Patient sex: M
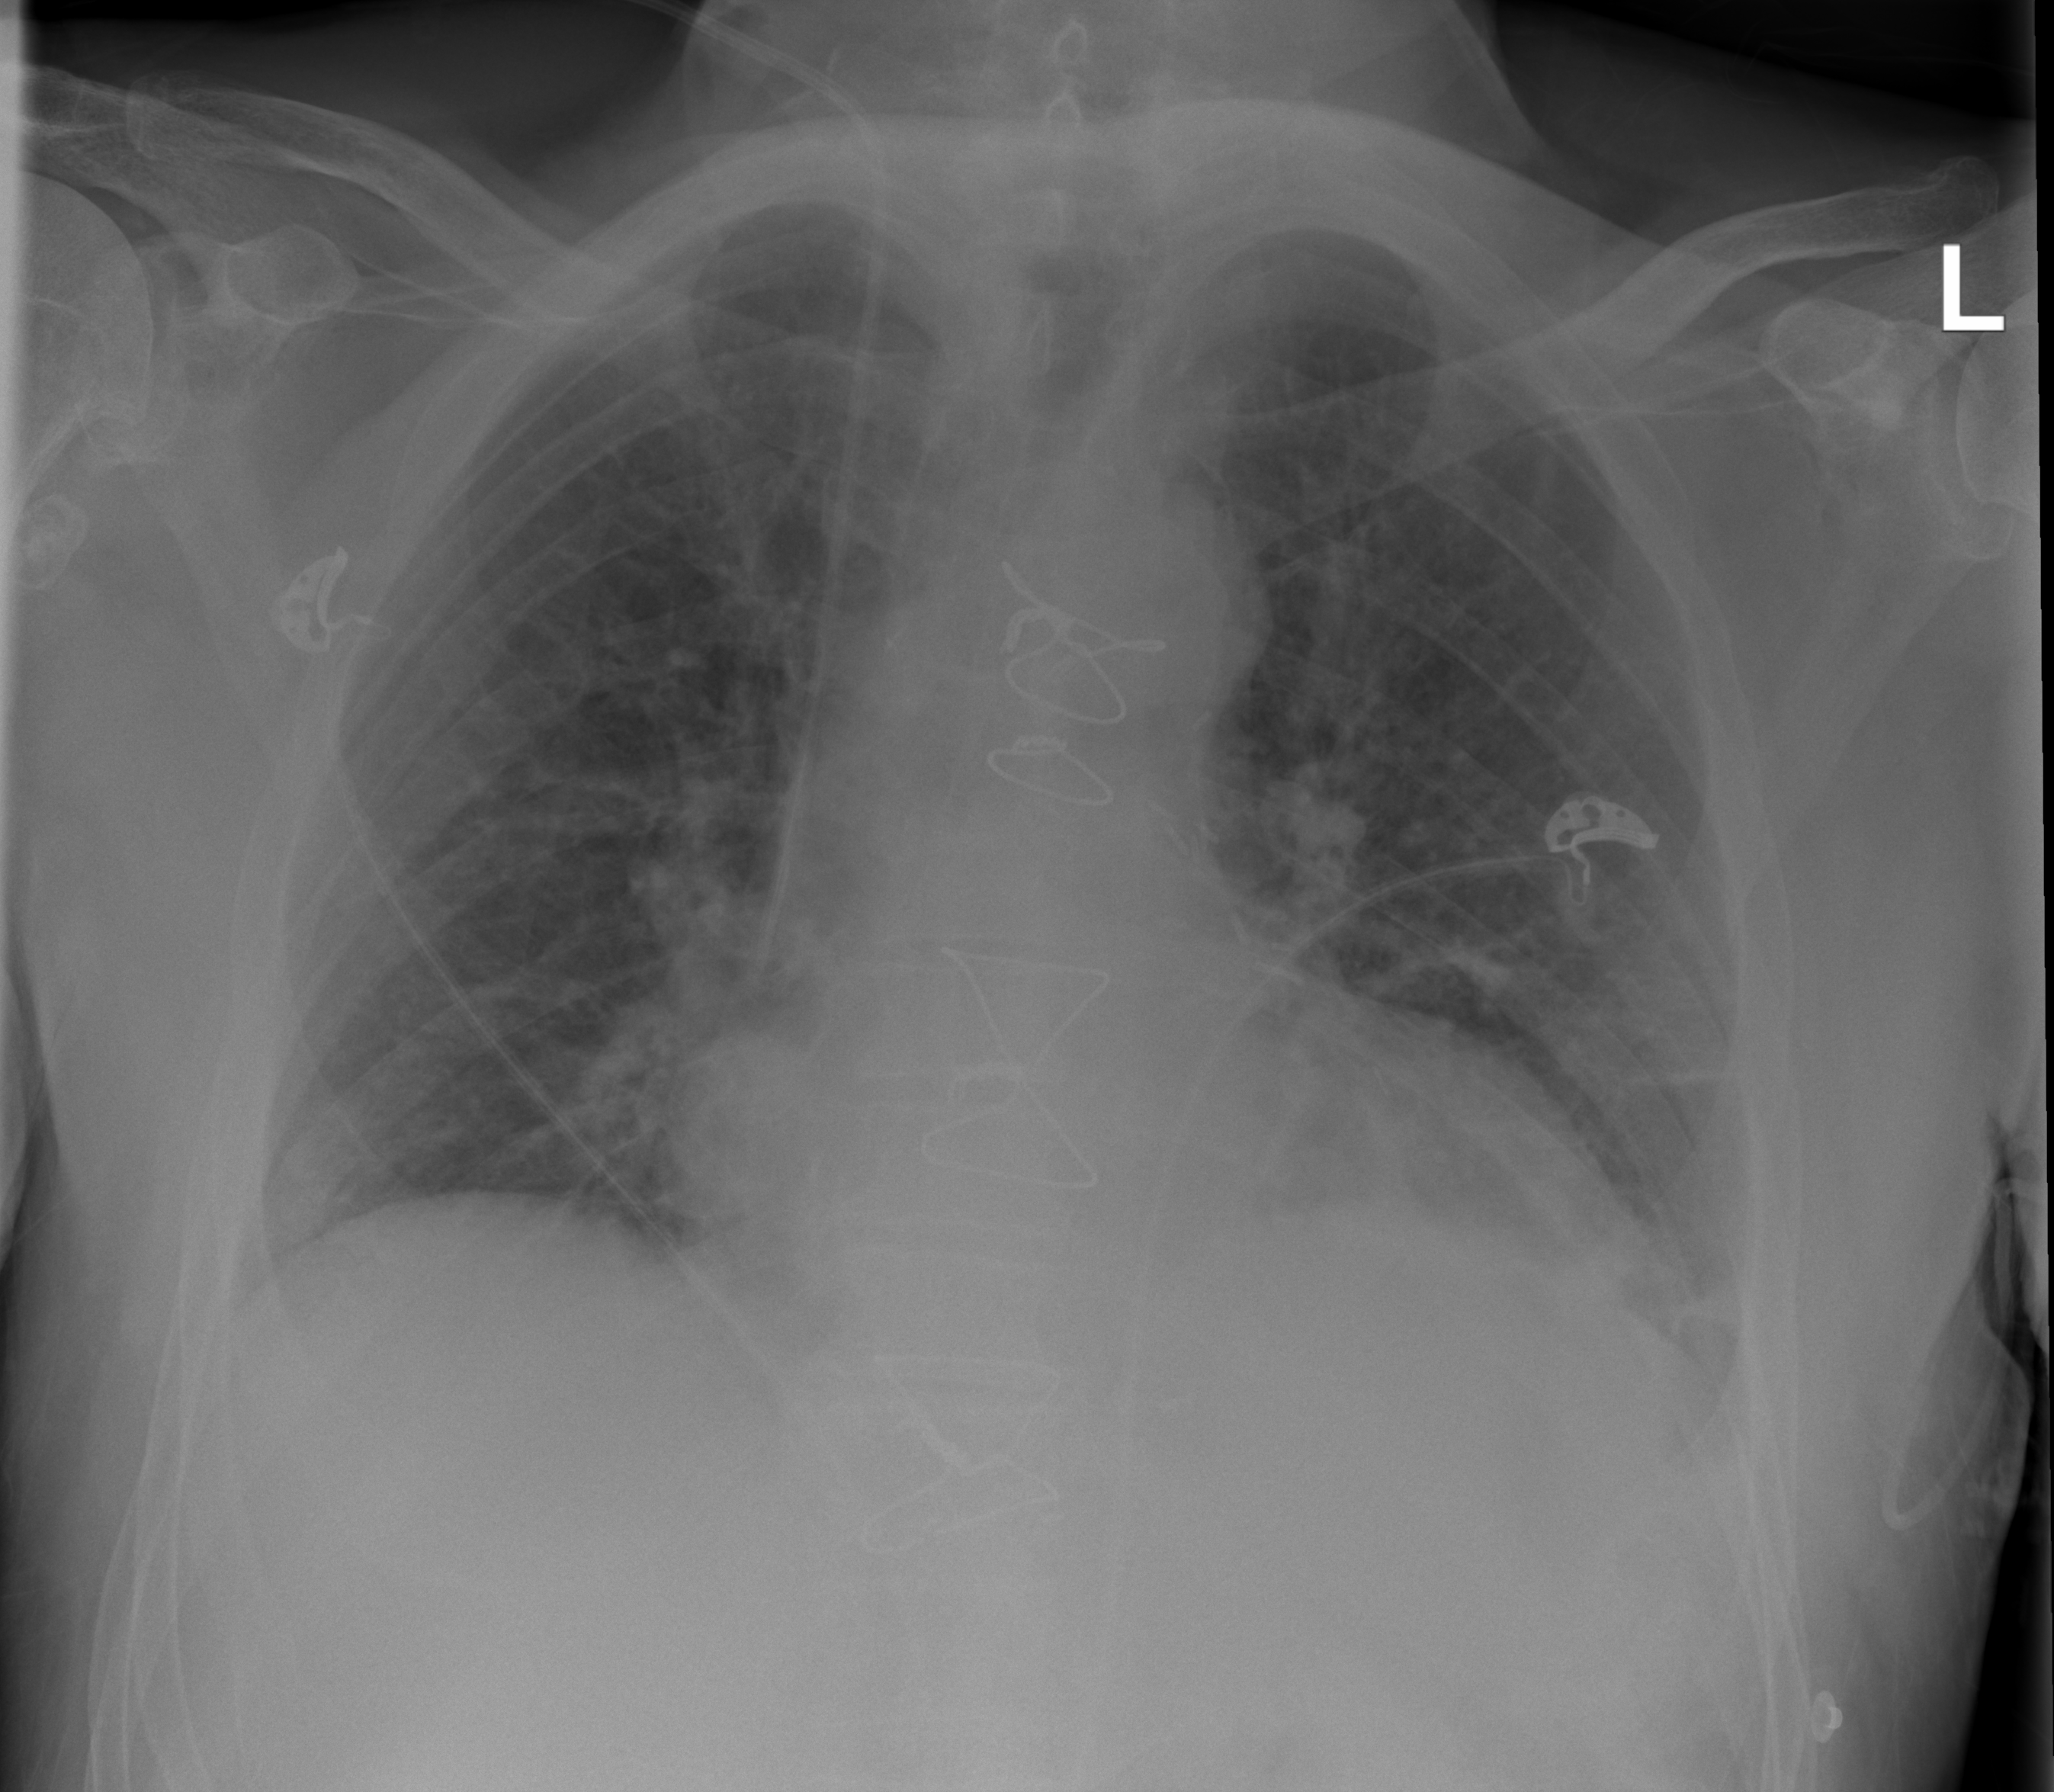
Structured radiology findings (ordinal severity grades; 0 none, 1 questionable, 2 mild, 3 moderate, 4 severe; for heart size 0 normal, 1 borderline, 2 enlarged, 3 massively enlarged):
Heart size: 2
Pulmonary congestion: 2
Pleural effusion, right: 2
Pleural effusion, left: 2
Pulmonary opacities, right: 2
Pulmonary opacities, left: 2
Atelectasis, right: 2
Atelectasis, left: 2